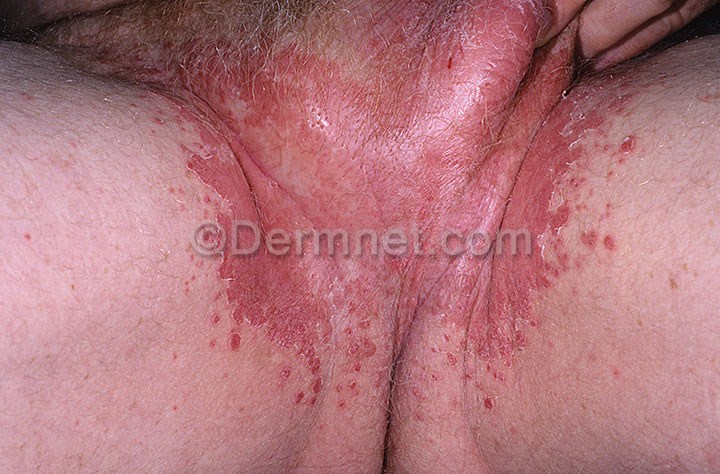
Disease: Tinea Ringworm Candidiasis and other Fungal Infections